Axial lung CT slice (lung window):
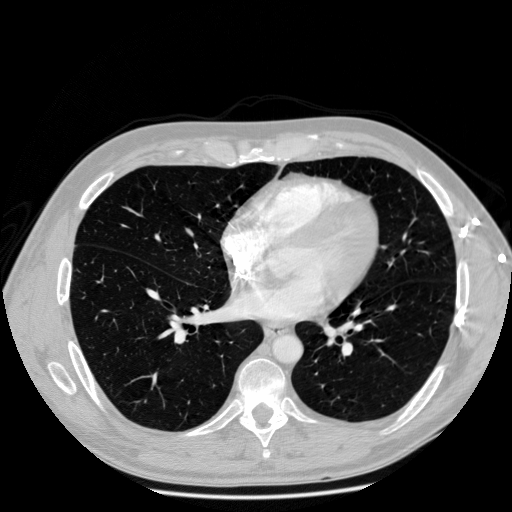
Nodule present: no